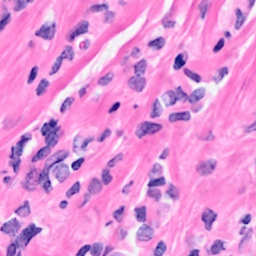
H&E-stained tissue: Breast